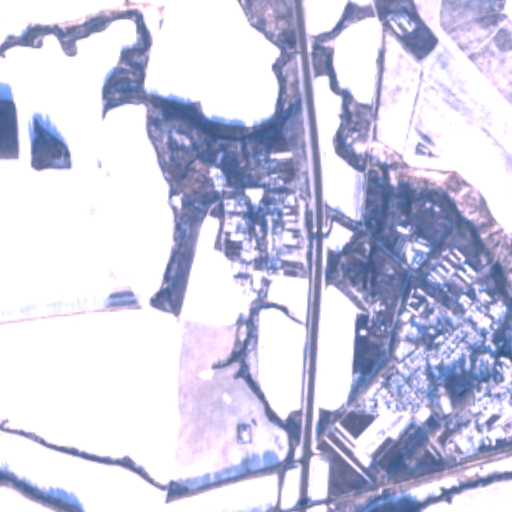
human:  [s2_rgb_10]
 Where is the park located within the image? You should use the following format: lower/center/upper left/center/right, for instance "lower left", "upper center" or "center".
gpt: The park is located in the lower right of the image.
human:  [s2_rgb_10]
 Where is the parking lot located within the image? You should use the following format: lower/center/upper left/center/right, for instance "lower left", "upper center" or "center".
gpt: The parking lot is located in the lower right of the image.
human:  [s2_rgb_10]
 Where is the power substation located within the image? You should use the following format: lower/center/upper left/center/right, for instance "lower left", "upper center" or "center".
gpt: The power substation is located in the lower right of the image.
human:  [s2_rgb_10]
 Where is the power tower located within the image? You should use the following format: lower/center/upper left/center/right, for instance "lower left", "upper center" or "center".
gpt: The power tower is located in the lower center of the image.
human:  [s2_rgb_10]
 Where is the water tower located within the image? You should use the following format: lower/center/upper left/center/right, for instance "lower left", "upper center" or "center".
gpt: The water tower is located in the lower right of the image.
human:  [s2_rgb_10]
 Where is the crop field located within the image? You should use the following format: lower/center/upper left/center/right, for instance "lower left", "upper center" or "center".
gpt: There is no crop field in the image.